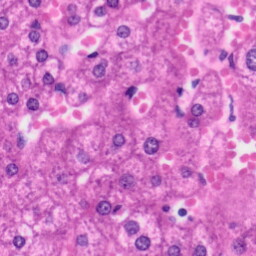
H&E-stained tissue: Liver